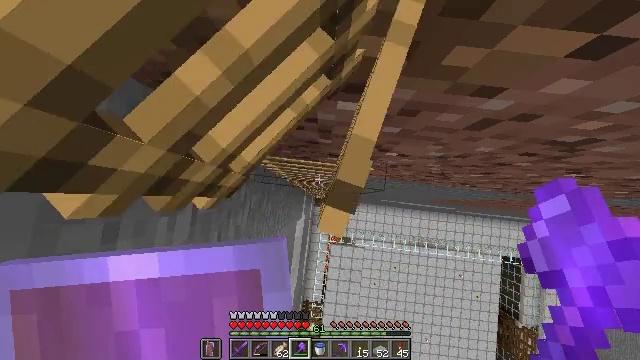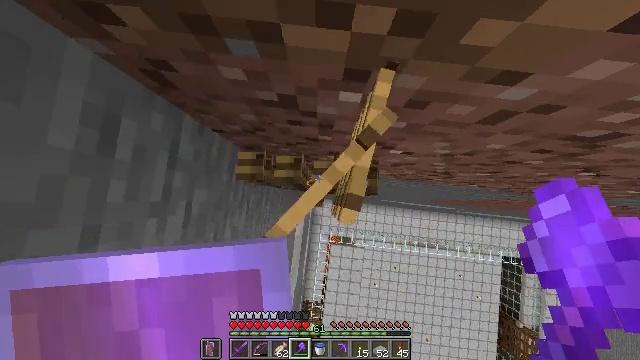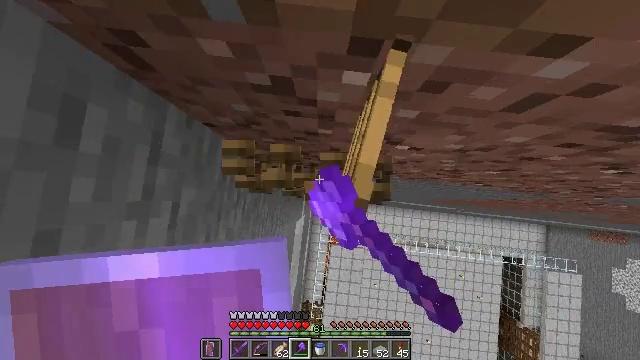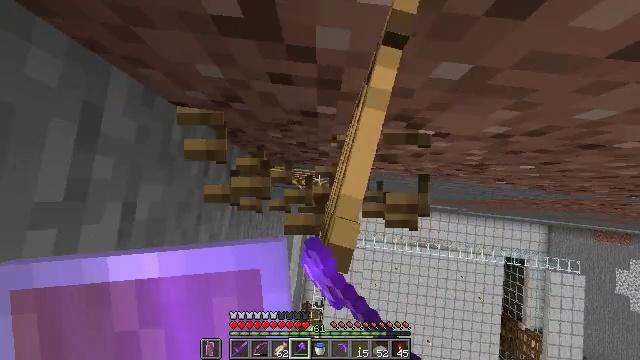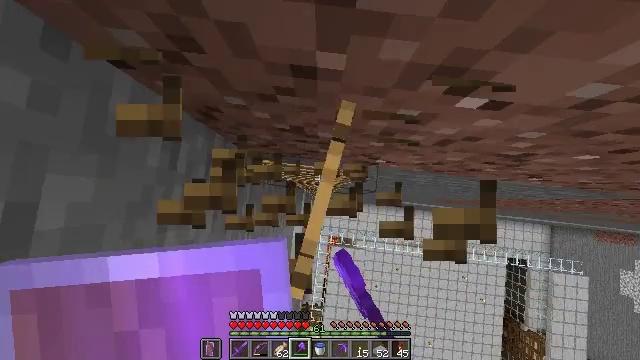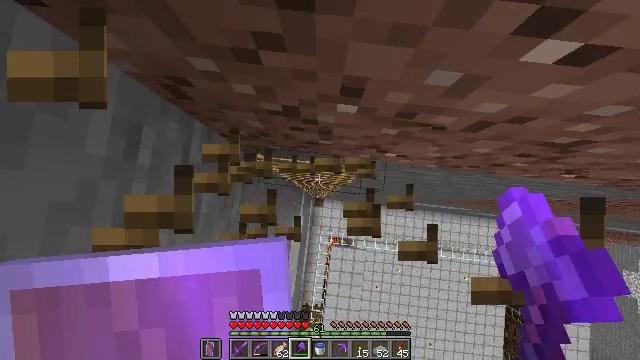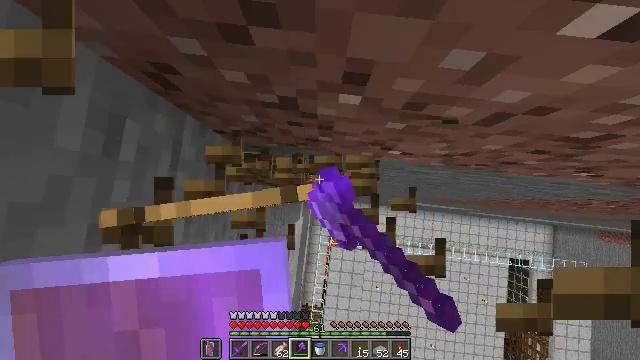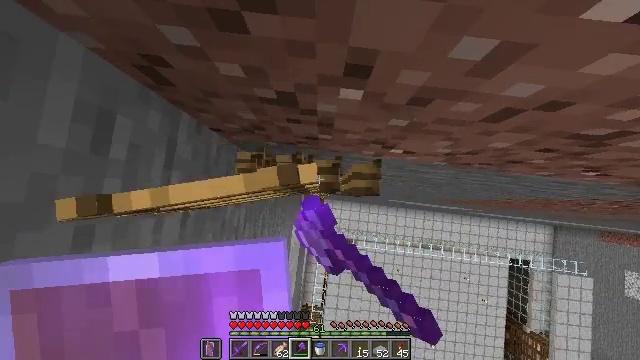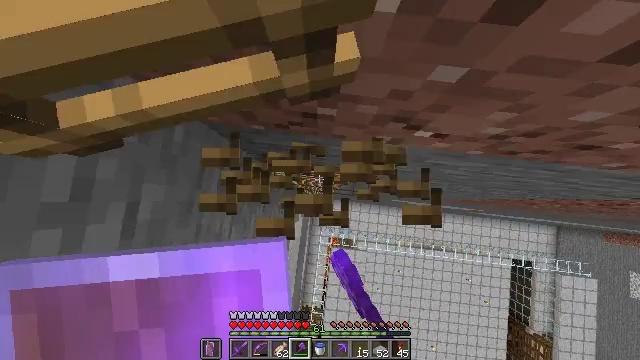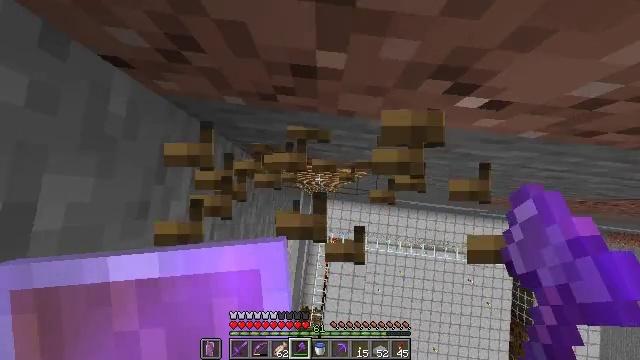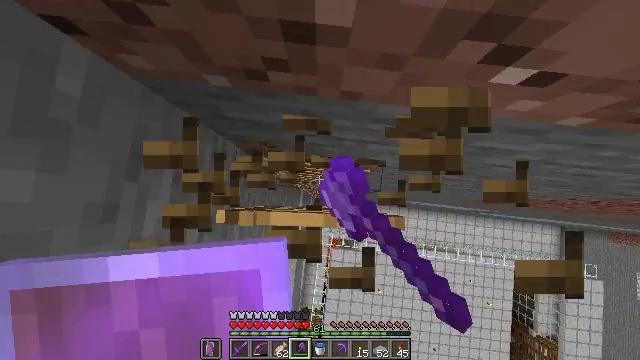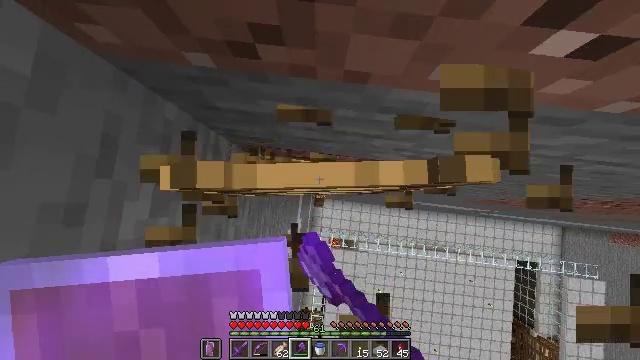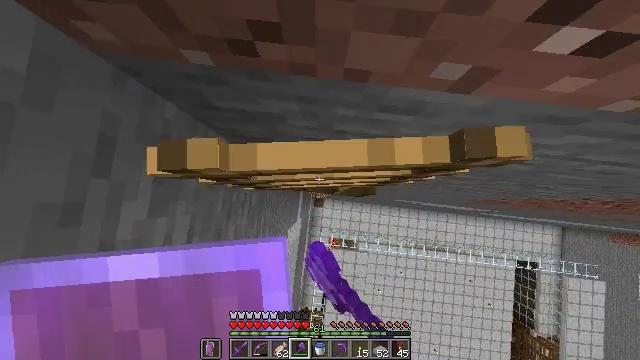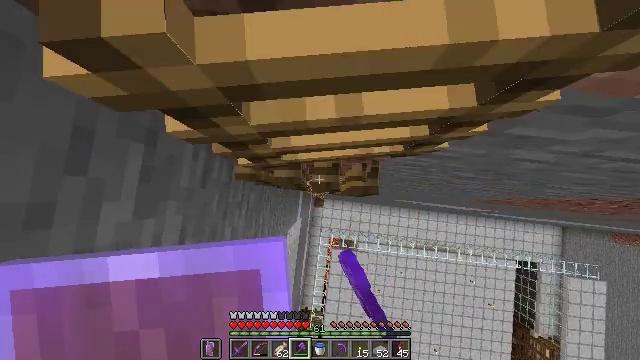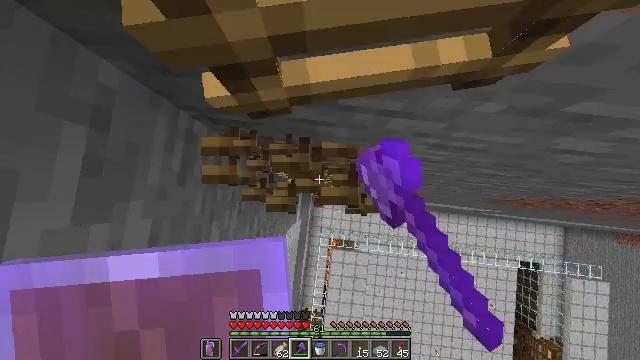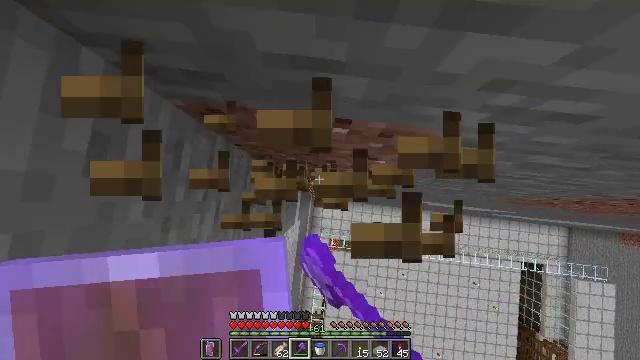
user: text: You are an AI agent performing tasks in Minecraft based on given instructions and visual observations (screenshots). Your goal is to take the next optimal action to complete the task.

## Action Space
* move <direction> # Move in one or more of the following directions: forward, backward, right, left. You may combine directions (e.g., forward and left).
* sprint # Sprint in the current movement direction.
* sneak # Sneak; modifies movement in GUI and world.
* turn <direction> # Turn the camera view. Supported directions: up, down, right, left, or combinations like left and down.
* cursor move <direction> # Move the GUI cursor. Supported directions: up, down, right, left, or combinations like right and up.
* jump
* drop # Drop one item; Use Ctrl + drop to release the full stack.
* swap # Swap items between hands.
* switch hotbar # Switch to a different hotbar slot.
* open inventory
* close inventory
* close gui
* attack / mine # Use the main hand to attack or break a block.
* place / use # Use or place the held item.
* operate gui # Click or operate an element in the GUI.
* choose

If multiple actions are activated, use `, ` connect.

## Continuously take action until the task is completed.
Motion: motion action
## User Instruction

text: Disassemble the ladder.
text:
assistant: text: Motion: attack / mine
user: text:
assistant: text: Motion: attack / mine
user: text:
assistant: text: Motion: attack / mine
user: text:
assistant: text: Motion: attack / mine
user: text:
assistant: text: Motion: attack / mine
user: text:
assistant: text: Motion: attack / mine
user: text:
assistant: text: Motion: attack / mine
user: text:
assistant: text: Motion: attack / mine
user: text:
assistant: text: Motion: attack / mine
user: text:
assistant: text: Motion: attack / mine
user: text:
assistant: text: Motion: attack / mine
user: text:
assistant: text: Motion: attack / mine
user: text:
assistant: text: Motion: attack / mine
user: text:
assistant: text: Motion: attack / mine
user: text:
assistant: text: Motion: attack / mine
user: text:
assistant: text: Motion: attack / mine
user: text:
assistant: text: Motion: attack / mine
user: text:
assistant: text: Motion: attack / mine
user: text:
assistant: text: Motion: attack / mine
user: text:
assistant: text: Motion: attack / mine
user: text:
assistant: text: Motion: attack / mine
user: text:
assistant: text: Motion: attack / mine
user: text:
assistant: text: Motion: attack / mine
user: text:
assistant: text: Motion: attack / mine
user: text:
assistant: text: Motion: attack / mine
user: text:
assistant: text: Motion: attack / mine
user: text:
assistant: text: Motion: attack / mine
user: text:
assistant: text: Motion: attack / mine
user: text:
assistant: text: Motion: attack / mine
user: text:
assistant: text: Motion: attack / mine